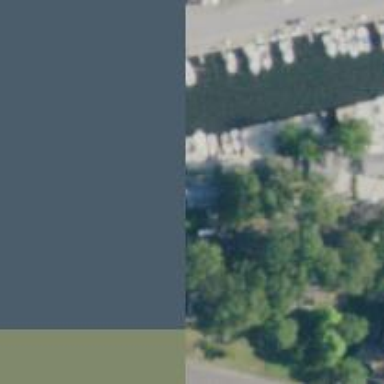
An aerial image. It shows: Dock by the waterway.